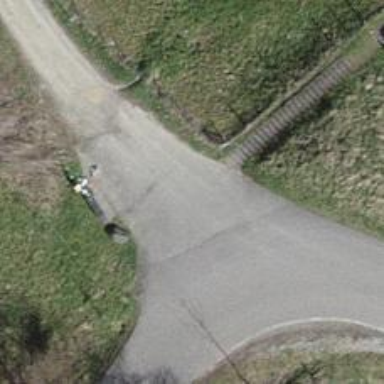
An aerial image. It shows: Steps on fine gravel road.